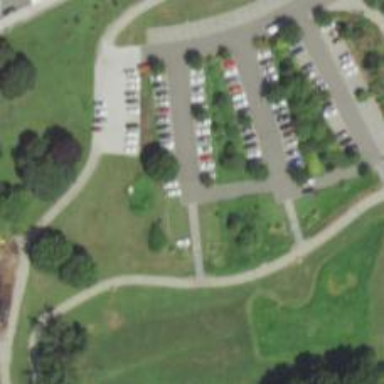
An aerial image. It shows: Path for pedestrians.